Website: ulta-beauty
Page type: customer-info-address
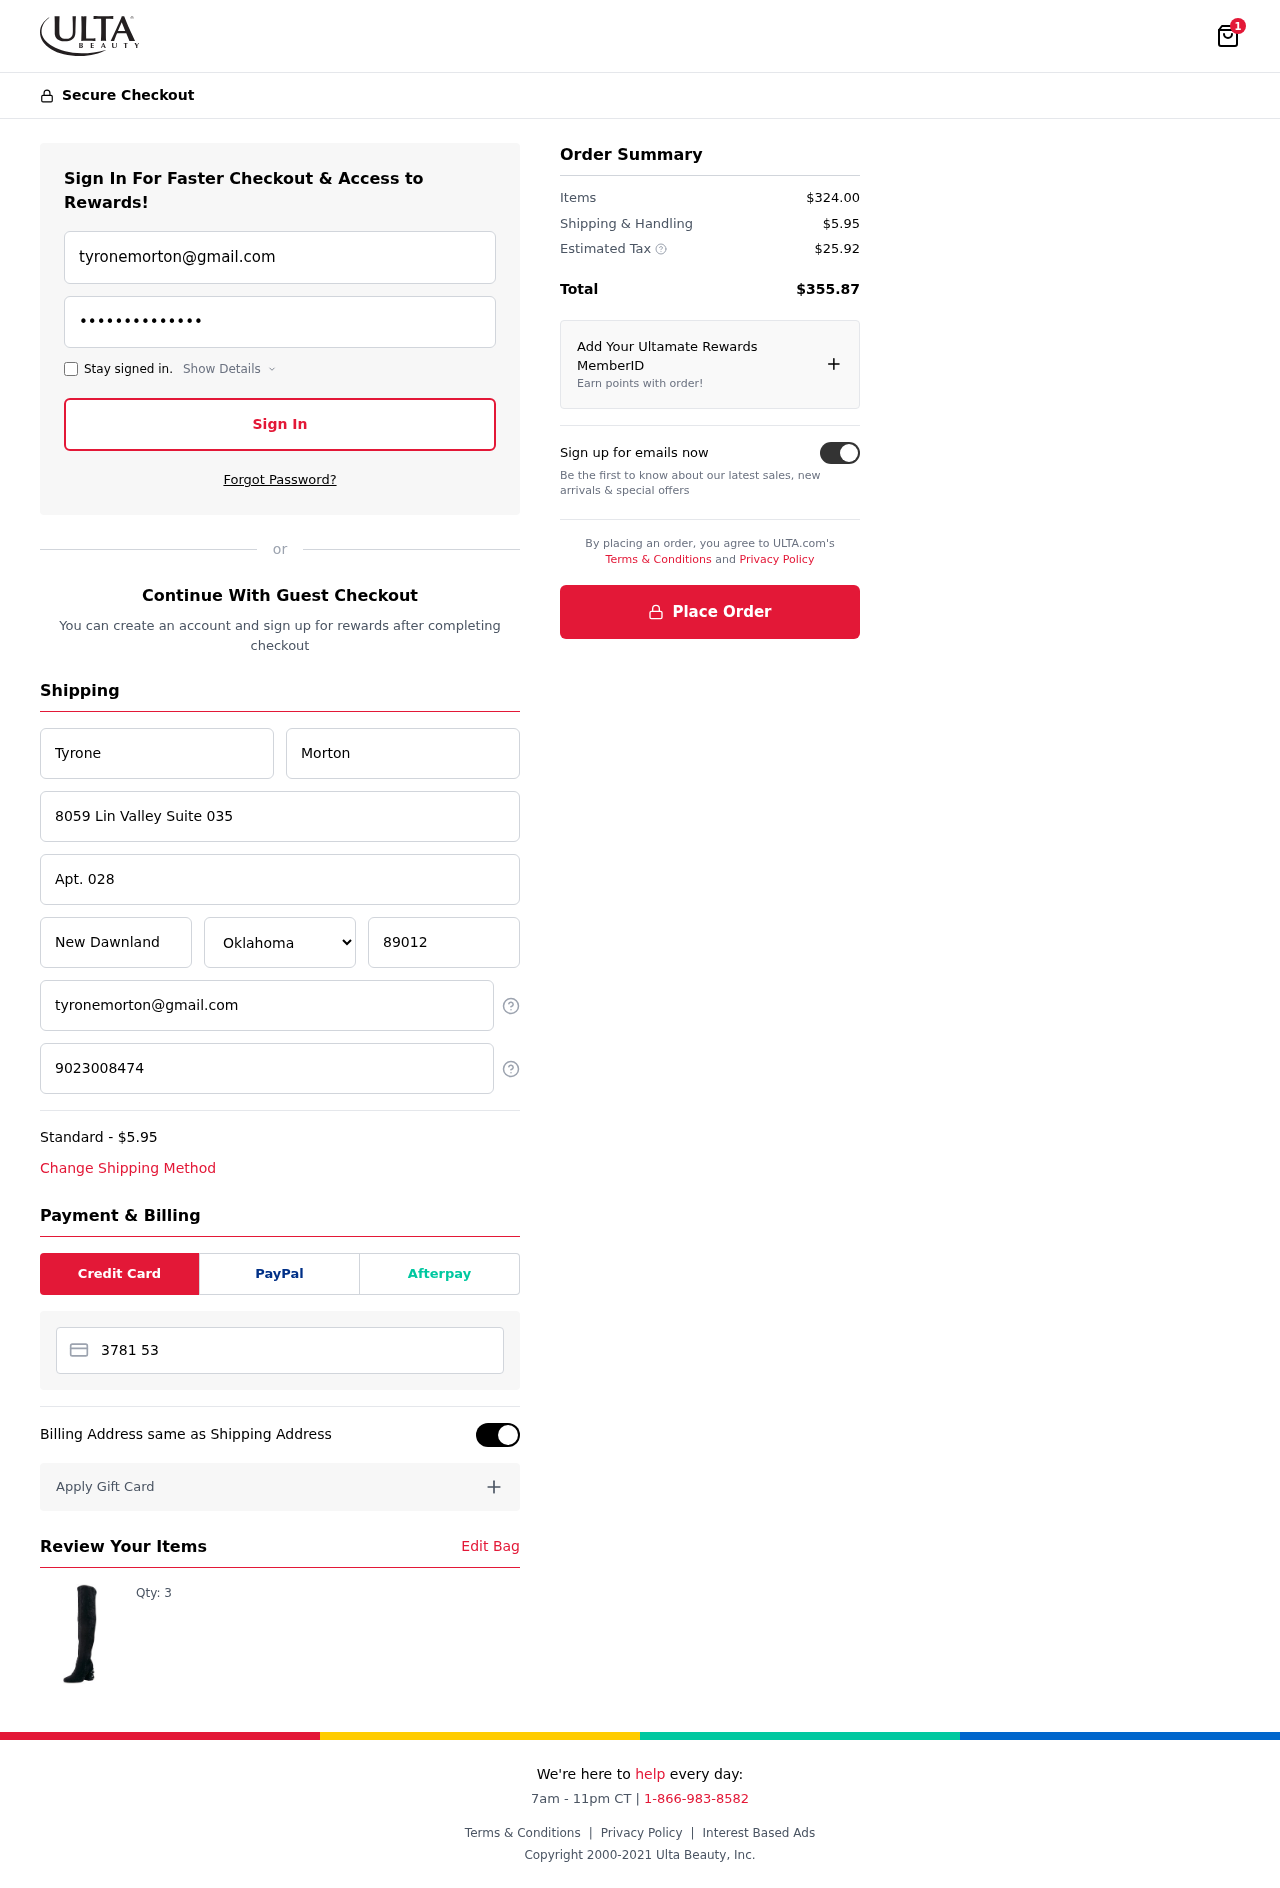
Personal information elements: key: PII_CARD_NUMBER
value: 3781 5344 8009 812
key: PII_CITY
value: New Dawnland
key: PII_EMAIL
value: tyronemorton@gmail.com
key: PII_FIRSTNAME
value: Tyrone
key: PII_LASTNAME
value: Morton
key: PII_PHONE
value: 9023008474
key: PII_POSTCODE
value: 89012
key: PII_STATE
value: Oklahoma
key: PII_STREET
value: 8059 Lin Valley Suite 035
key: PII_STREET2
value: Apt. 028
Product elements: key: PRODUCT1_QUANTITY
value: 3
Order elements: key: ORDER_NUM_ITEMS
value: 1
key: ORDER_SHIPPING_COST
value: $5.95
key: ORDER_ITEMS_TOTAL
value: $324.00
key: ORDER_SHIPPING_COST2
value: $5.95
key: ORDER_TAX
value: $25.92
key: ORDER_TOTAL
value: $355.87